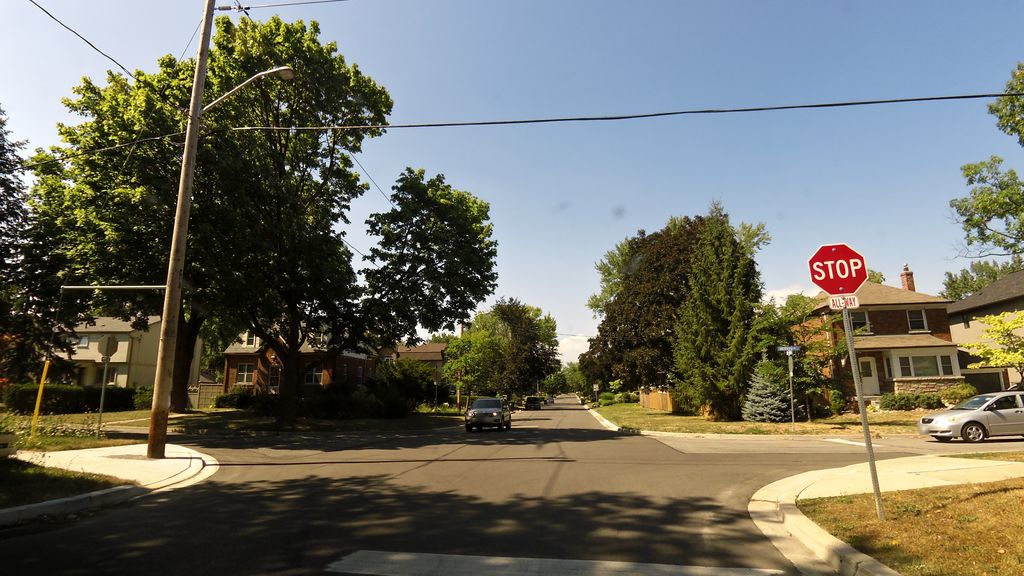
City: toronto